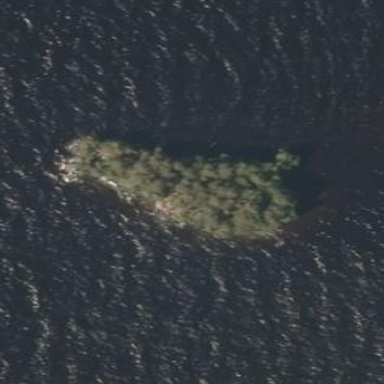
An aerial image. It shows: Image showing island.